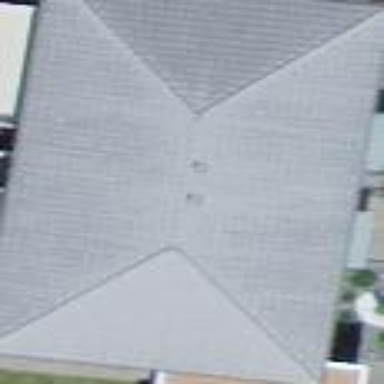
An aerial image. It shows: Terrace building with hipped roof.